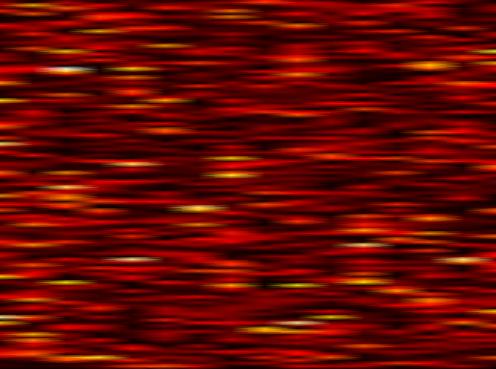
Label: FOFDM